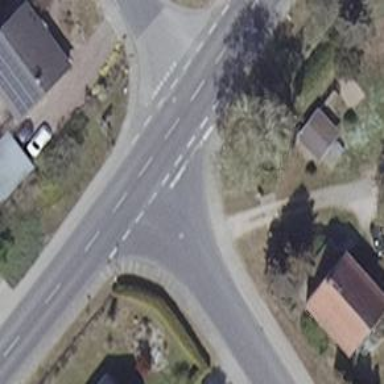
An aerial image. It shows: Secondary road with asphalt surface.